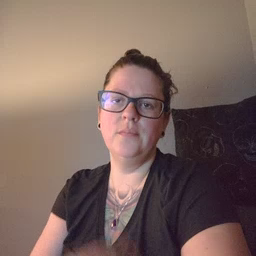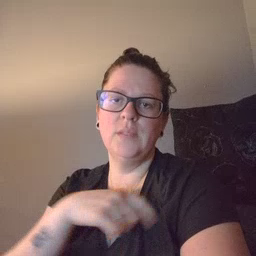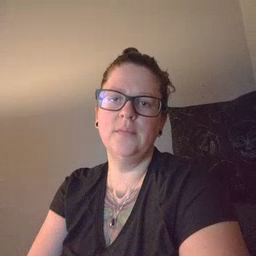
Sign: weus